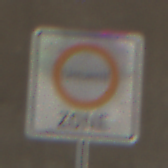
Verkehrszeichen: BeginnUmweltzone
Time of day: Midday
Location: Roofed (Tunnel)
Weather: NotSpecified
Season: NotSpecified
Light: Natural